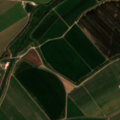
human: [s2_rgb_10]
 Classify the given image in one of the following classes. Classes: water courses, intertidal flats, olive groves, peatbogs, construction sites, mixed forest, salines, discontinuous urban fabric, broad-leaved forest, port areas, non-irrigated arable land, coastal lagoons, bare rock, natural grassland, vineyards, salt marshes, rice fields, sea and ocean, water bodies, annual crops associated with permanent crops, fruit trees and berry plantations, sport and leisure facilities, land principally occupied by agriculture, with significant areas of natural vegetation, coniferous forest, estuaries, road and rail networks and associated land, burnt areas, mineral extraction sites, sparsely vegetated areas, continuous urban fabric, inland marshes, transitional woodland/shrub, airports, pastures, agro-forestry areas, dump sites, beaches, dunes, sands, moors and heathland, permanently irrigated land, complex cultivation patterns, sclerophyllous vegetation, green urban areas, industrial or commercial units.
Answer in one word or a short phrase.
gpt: permanently irrigated land, rice fields